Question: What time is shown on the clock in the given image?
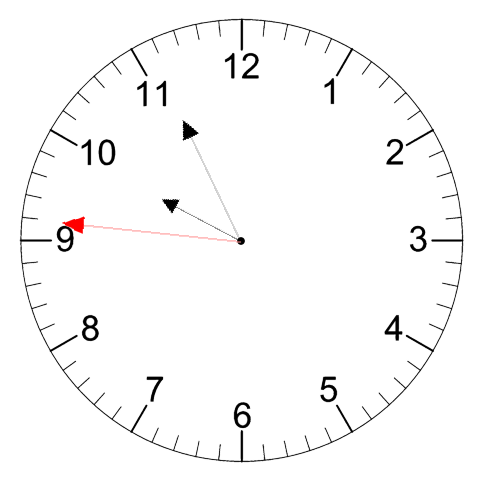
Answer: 09:55:46